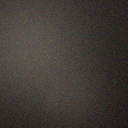
Screen state: off